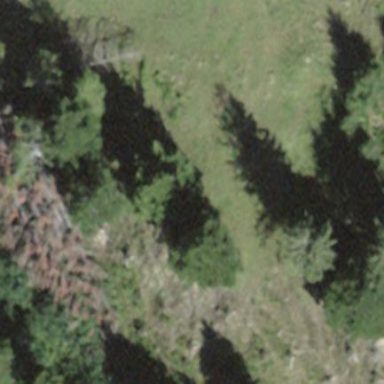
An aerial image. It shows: Forest area.